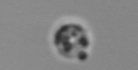
Label: Amoeba